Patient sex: M
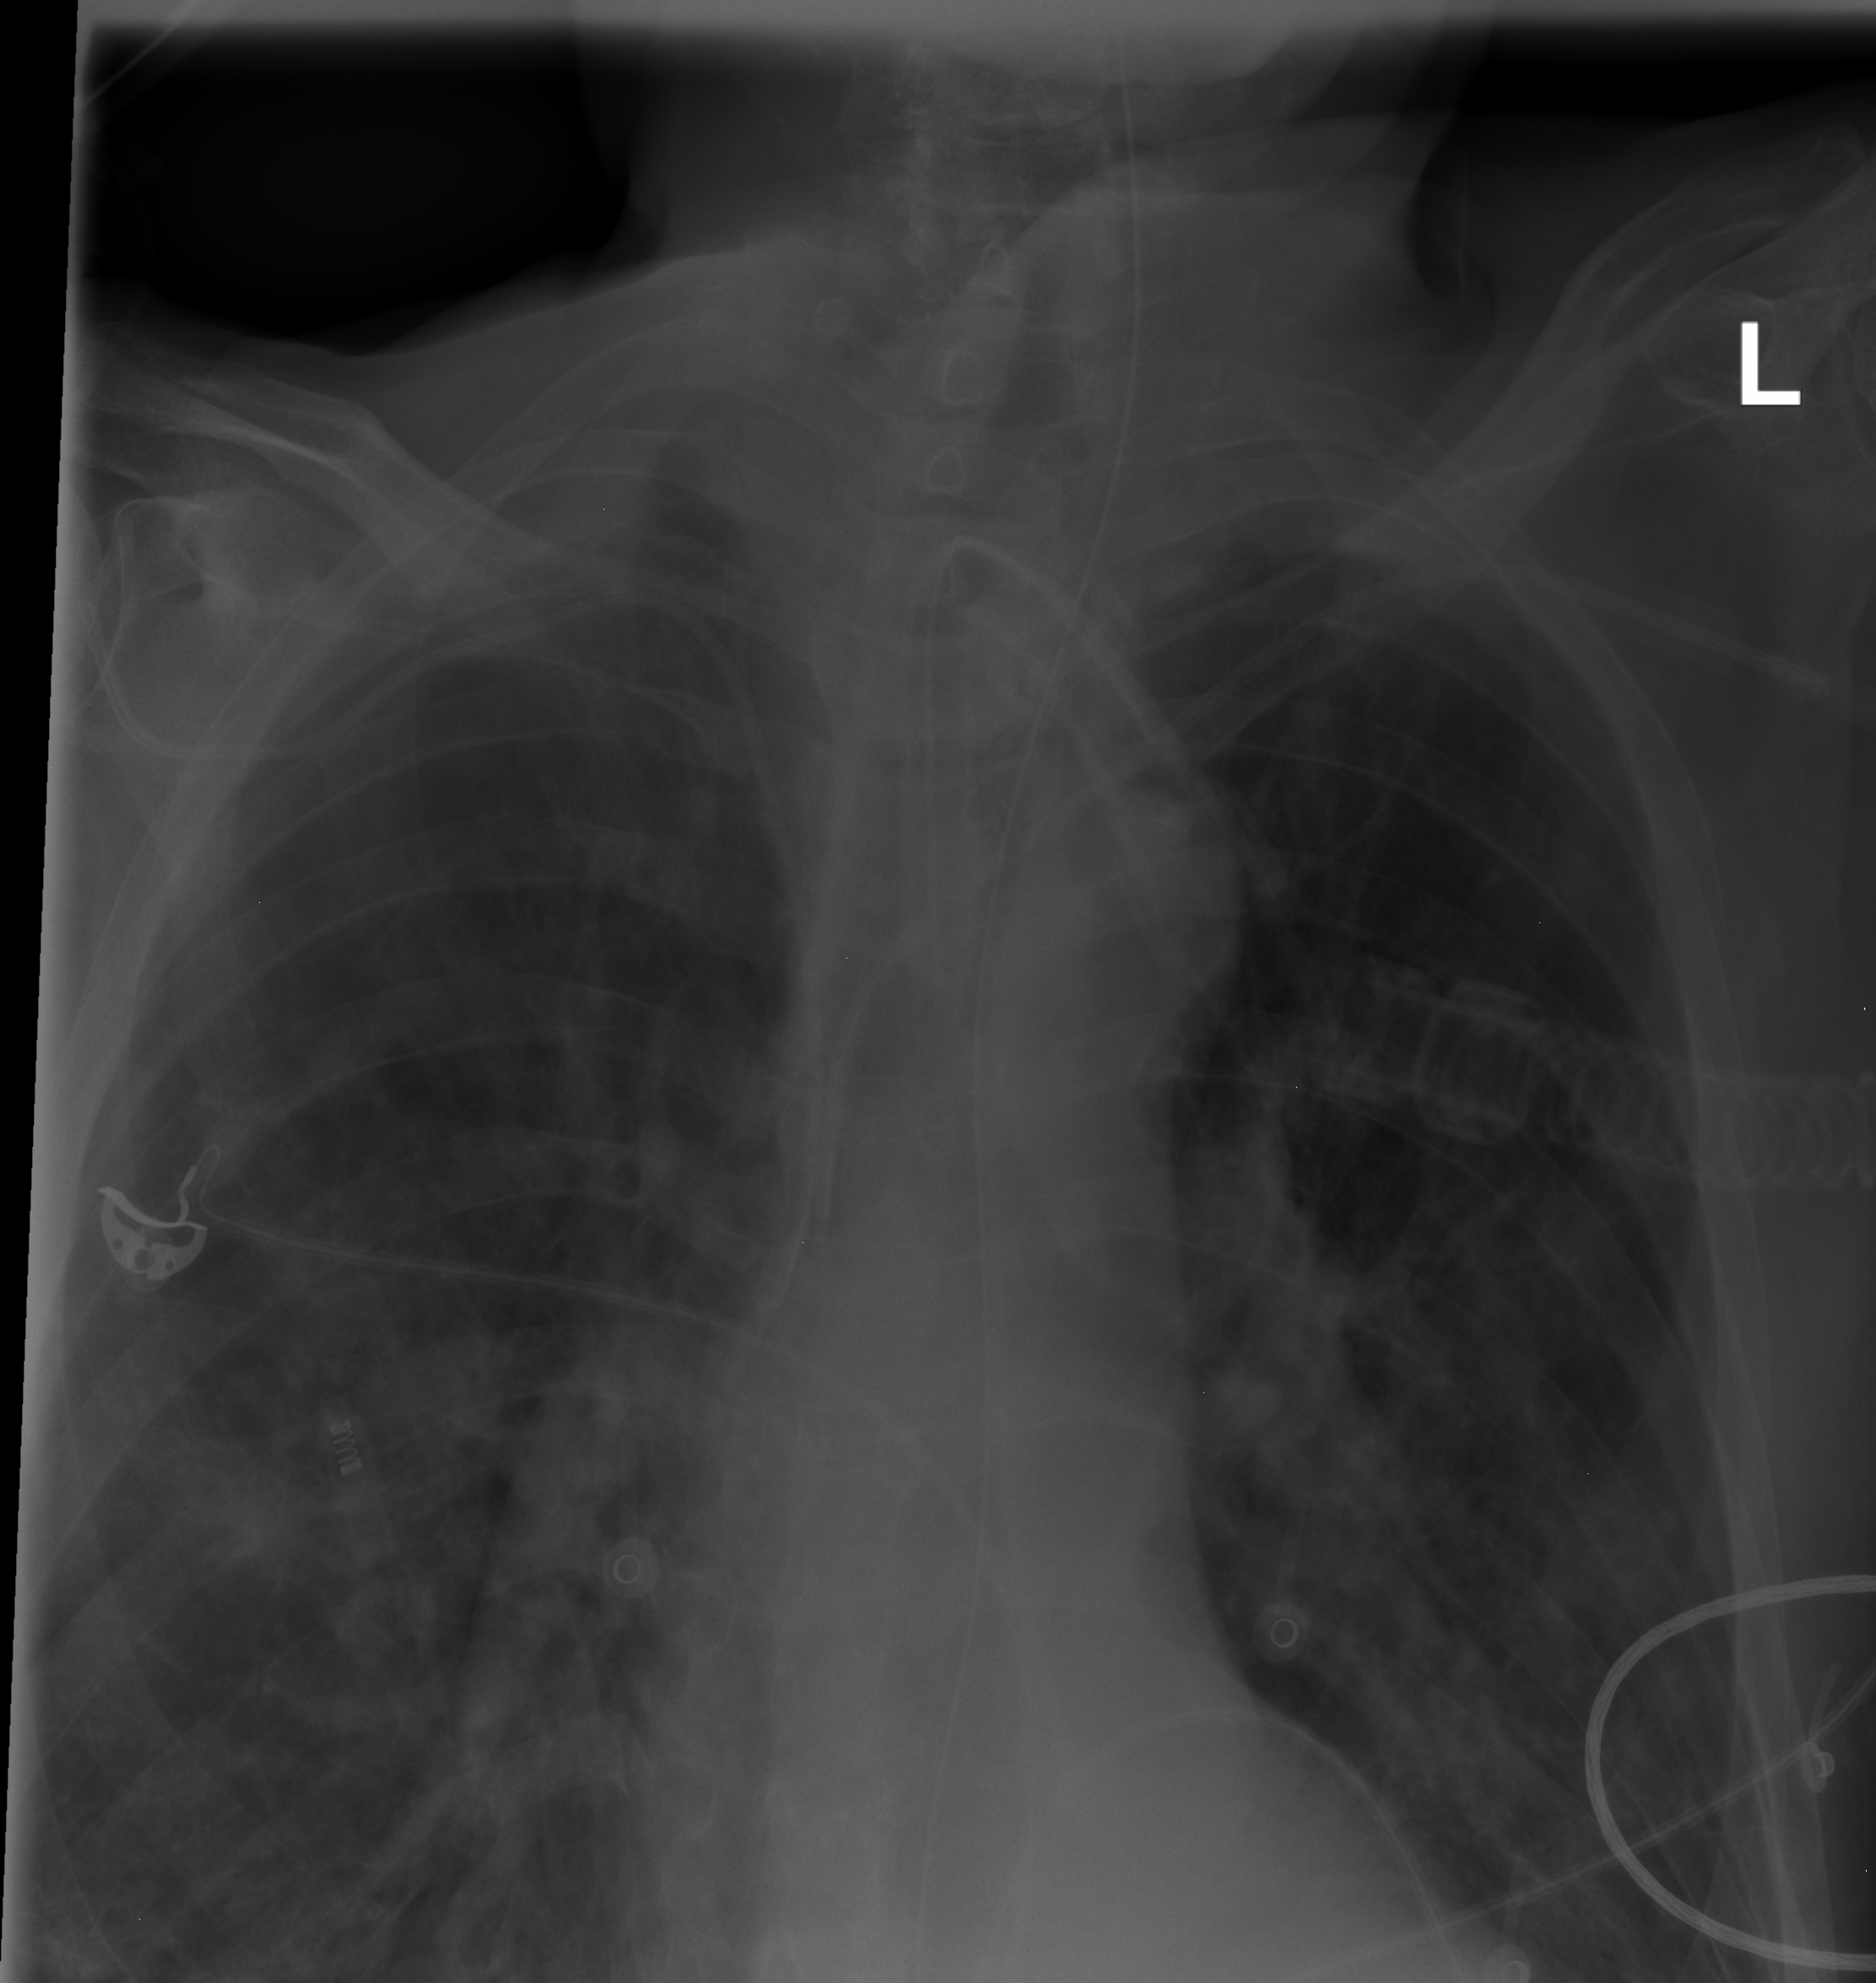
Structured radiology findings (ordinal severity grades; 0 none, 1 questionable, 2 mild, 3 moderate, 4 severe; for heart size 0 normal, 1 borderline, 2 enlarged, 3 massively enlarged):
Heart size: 2
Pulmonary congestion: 0
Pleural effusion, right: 0
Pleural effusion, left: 0
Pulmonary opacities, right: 2
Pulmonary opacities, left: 2
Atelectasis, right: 0
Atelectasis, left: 2